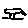
Label: cat